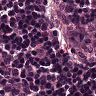
Metastatic tissue present: no